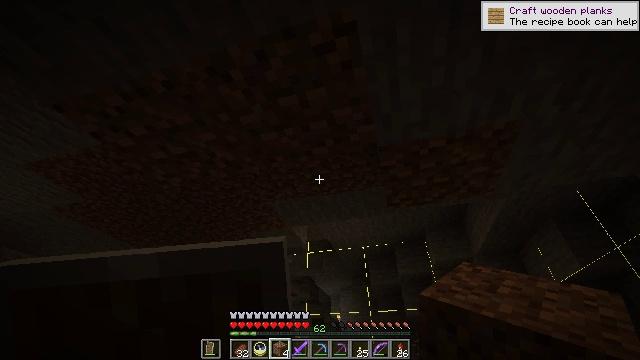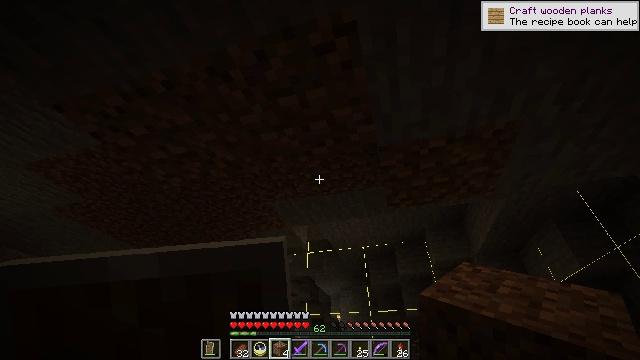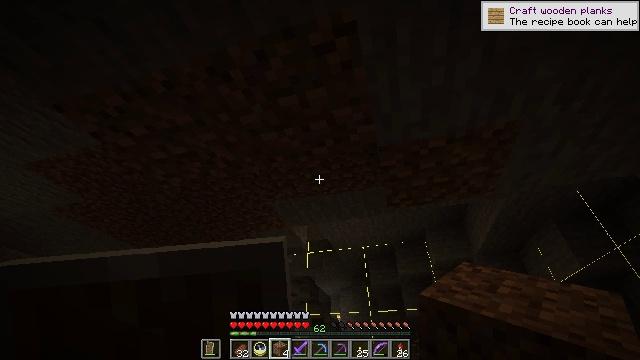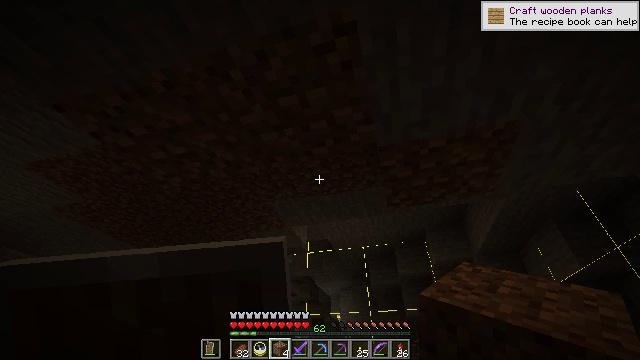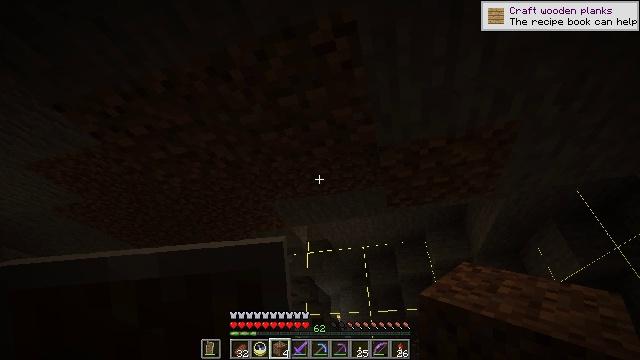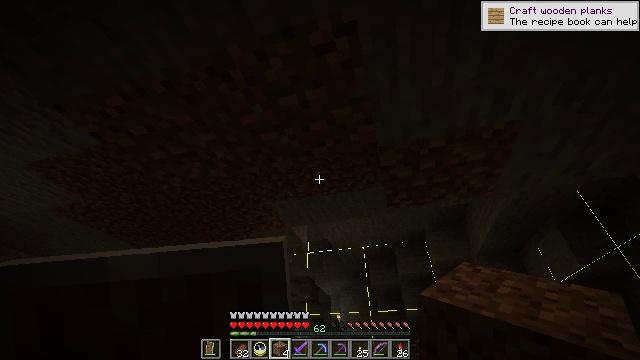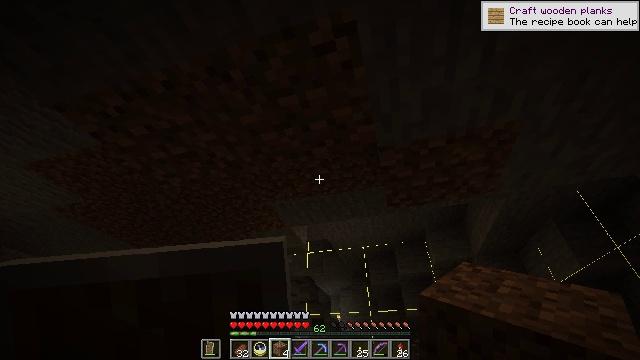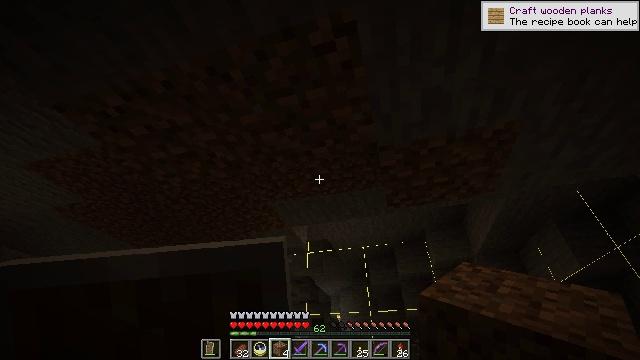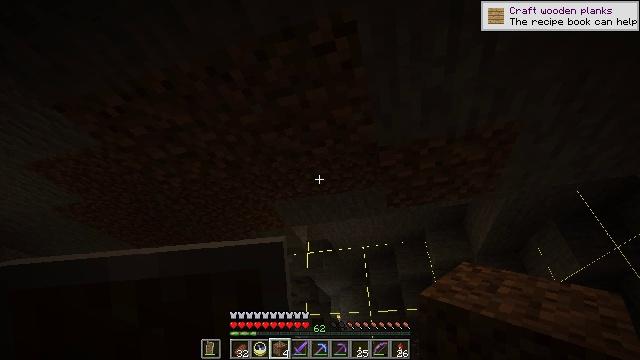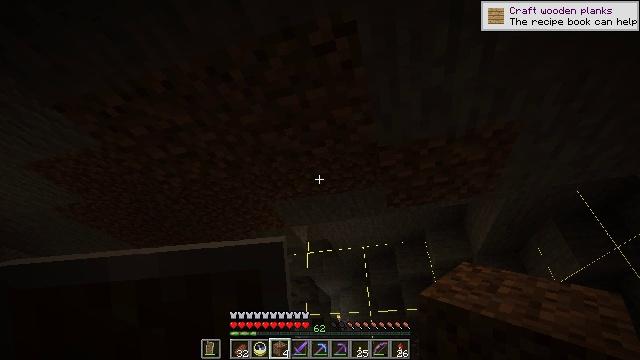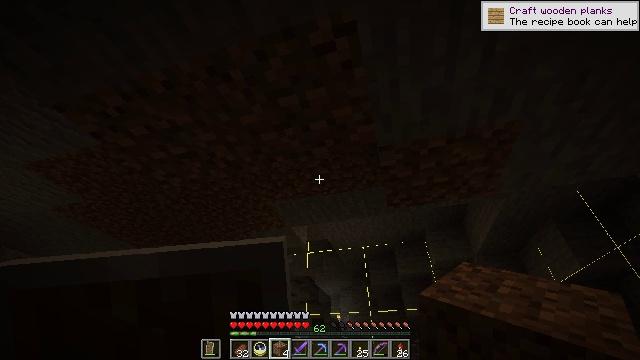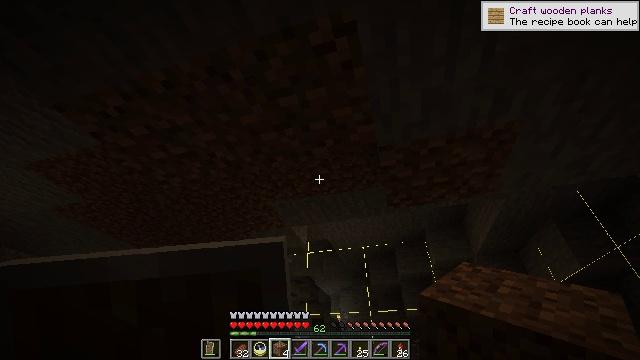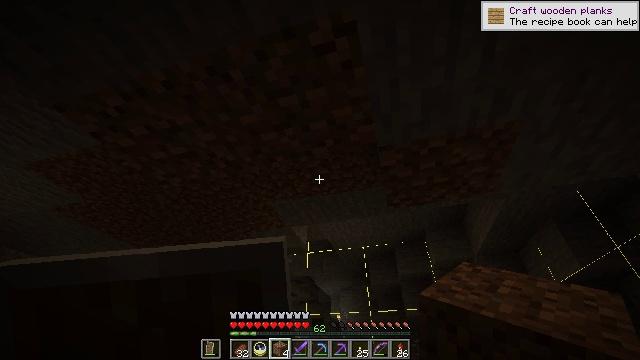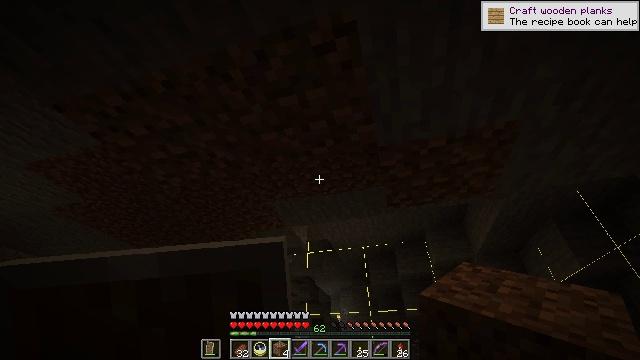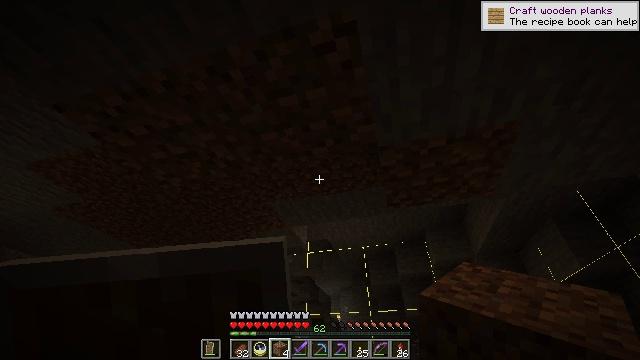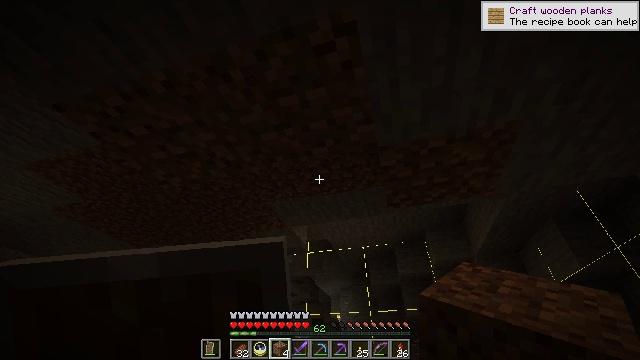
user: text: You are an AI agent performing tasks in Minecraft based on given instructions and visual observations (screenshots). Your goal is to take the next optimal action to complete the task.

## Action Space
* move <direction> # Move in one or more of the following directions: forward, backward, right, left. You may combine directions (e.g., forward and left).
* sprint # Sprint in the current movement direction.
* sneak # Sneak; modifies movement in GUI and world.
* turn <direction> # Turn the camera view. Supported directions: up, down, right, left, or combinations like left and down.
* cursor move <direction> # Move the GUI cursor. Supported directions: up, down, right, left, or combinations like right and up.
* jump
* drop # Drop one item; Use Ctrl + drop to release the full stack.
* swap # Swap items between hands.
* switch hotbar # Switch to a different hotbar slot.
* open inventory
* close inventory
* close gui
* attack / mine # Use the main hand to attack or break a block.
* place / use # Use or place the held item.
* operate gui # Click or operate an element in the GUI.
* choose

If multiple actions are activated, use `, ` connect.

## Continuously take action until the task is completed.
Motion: motion action
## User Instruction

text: Gather gold ore with a pickaxe.
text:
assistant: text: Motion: no_op
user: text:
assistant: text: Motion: no_op
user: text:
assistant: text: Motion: no_op
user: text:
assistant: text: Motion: no_op
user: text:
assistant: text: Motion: no_op
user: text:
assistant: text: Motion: no_op
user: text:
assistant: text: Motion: no_op
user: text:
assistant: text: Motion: no_op
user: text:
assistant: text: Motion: no_op
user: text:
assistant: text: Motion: no_op
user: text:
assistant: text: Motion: no_op
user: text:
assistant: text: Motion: no_op
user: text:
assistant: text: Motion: no_op
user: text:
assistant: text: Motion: no_op
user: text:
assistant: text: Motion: no_op
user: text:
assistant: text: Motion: no_op
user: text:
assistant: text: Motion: no_op
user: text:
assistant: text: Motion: no_op
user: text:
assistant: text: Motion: no_op
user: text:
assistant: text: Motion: no_op
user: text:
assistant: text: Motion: no_op
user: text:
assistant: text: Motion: no_op
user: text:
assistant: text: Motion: no_op
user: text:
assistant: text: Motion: no_op
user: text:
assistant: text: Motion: no_op
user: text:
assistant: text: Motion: no_op
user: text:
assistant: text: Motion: no_op
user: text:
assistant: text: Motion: no_op
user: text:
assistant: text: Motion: no_op
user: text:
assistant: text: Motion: no_op